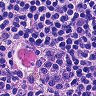
Metastatic tissue present: no